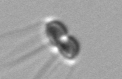
Label: Chaetoceros